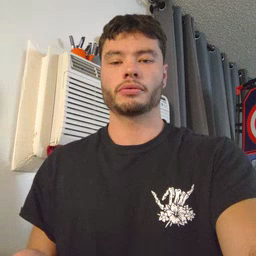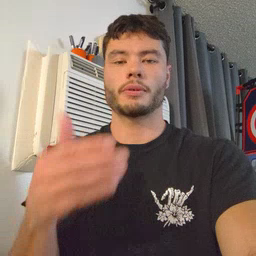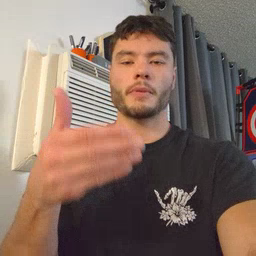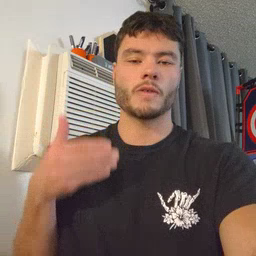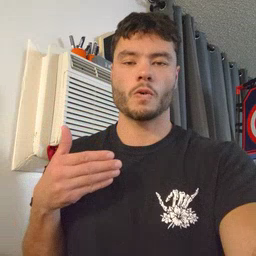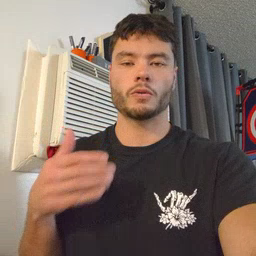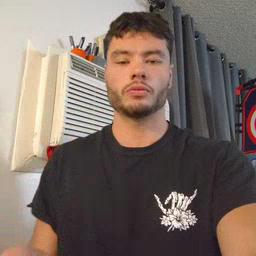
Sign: before